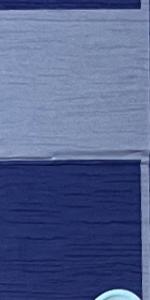
Label: Empty